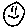
Label: smiley face